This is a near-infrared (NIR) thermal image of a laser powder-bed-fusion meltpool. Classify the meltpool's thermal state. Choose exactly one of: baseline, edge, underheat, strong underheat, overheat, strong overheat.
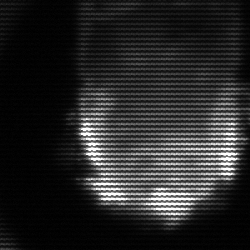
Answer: baseline